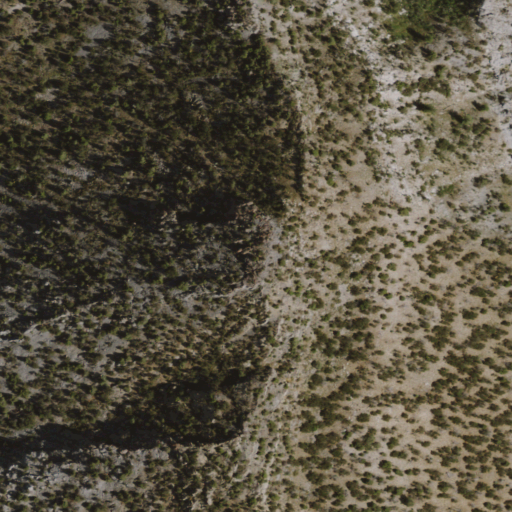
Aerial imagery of mountain in Nevada named Pine Mountain containing evergreen forest and shrub